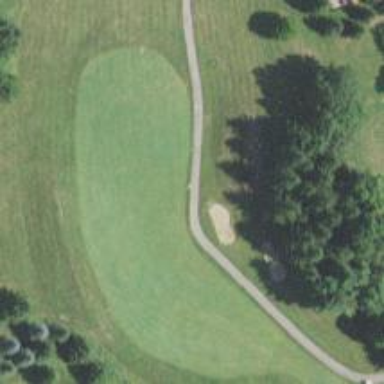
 with lush green grass covering the ground."